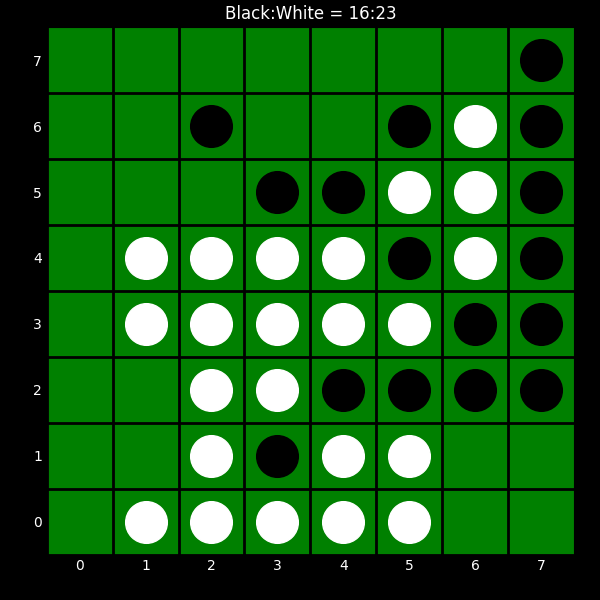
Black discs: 16
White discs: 23